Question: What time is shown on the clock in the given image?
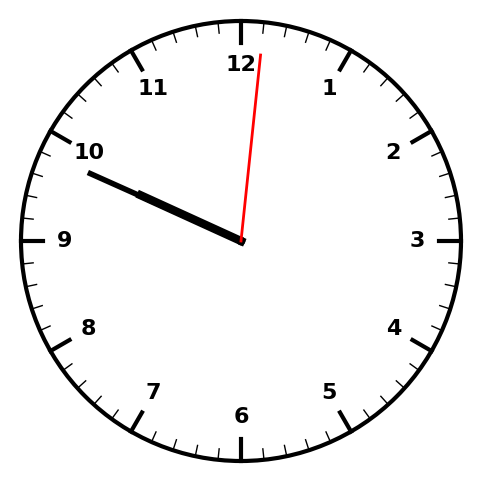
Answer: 09:49:01